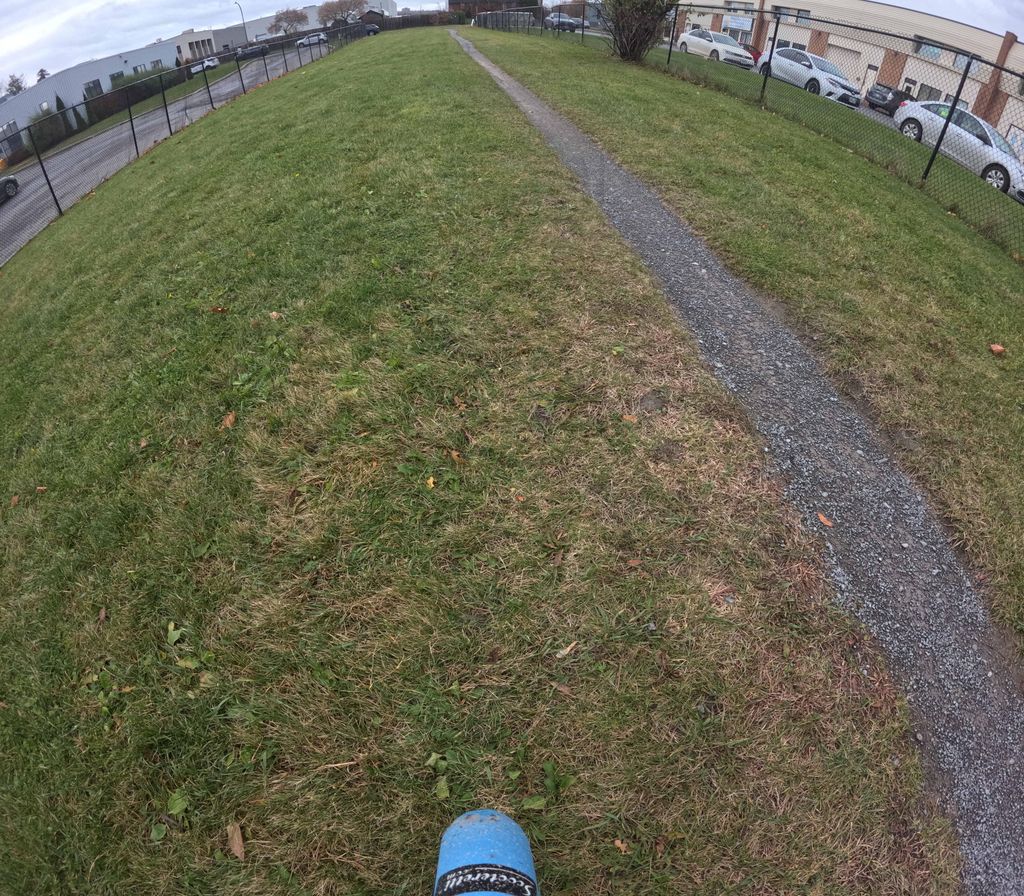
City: ottawa-gatineau